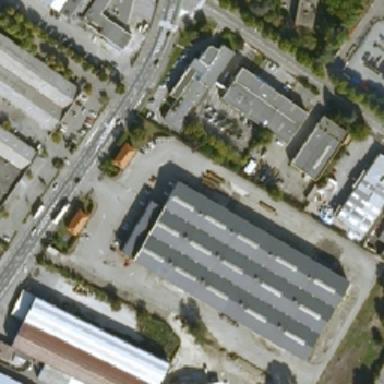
The street industrials are orderly .